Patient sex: F
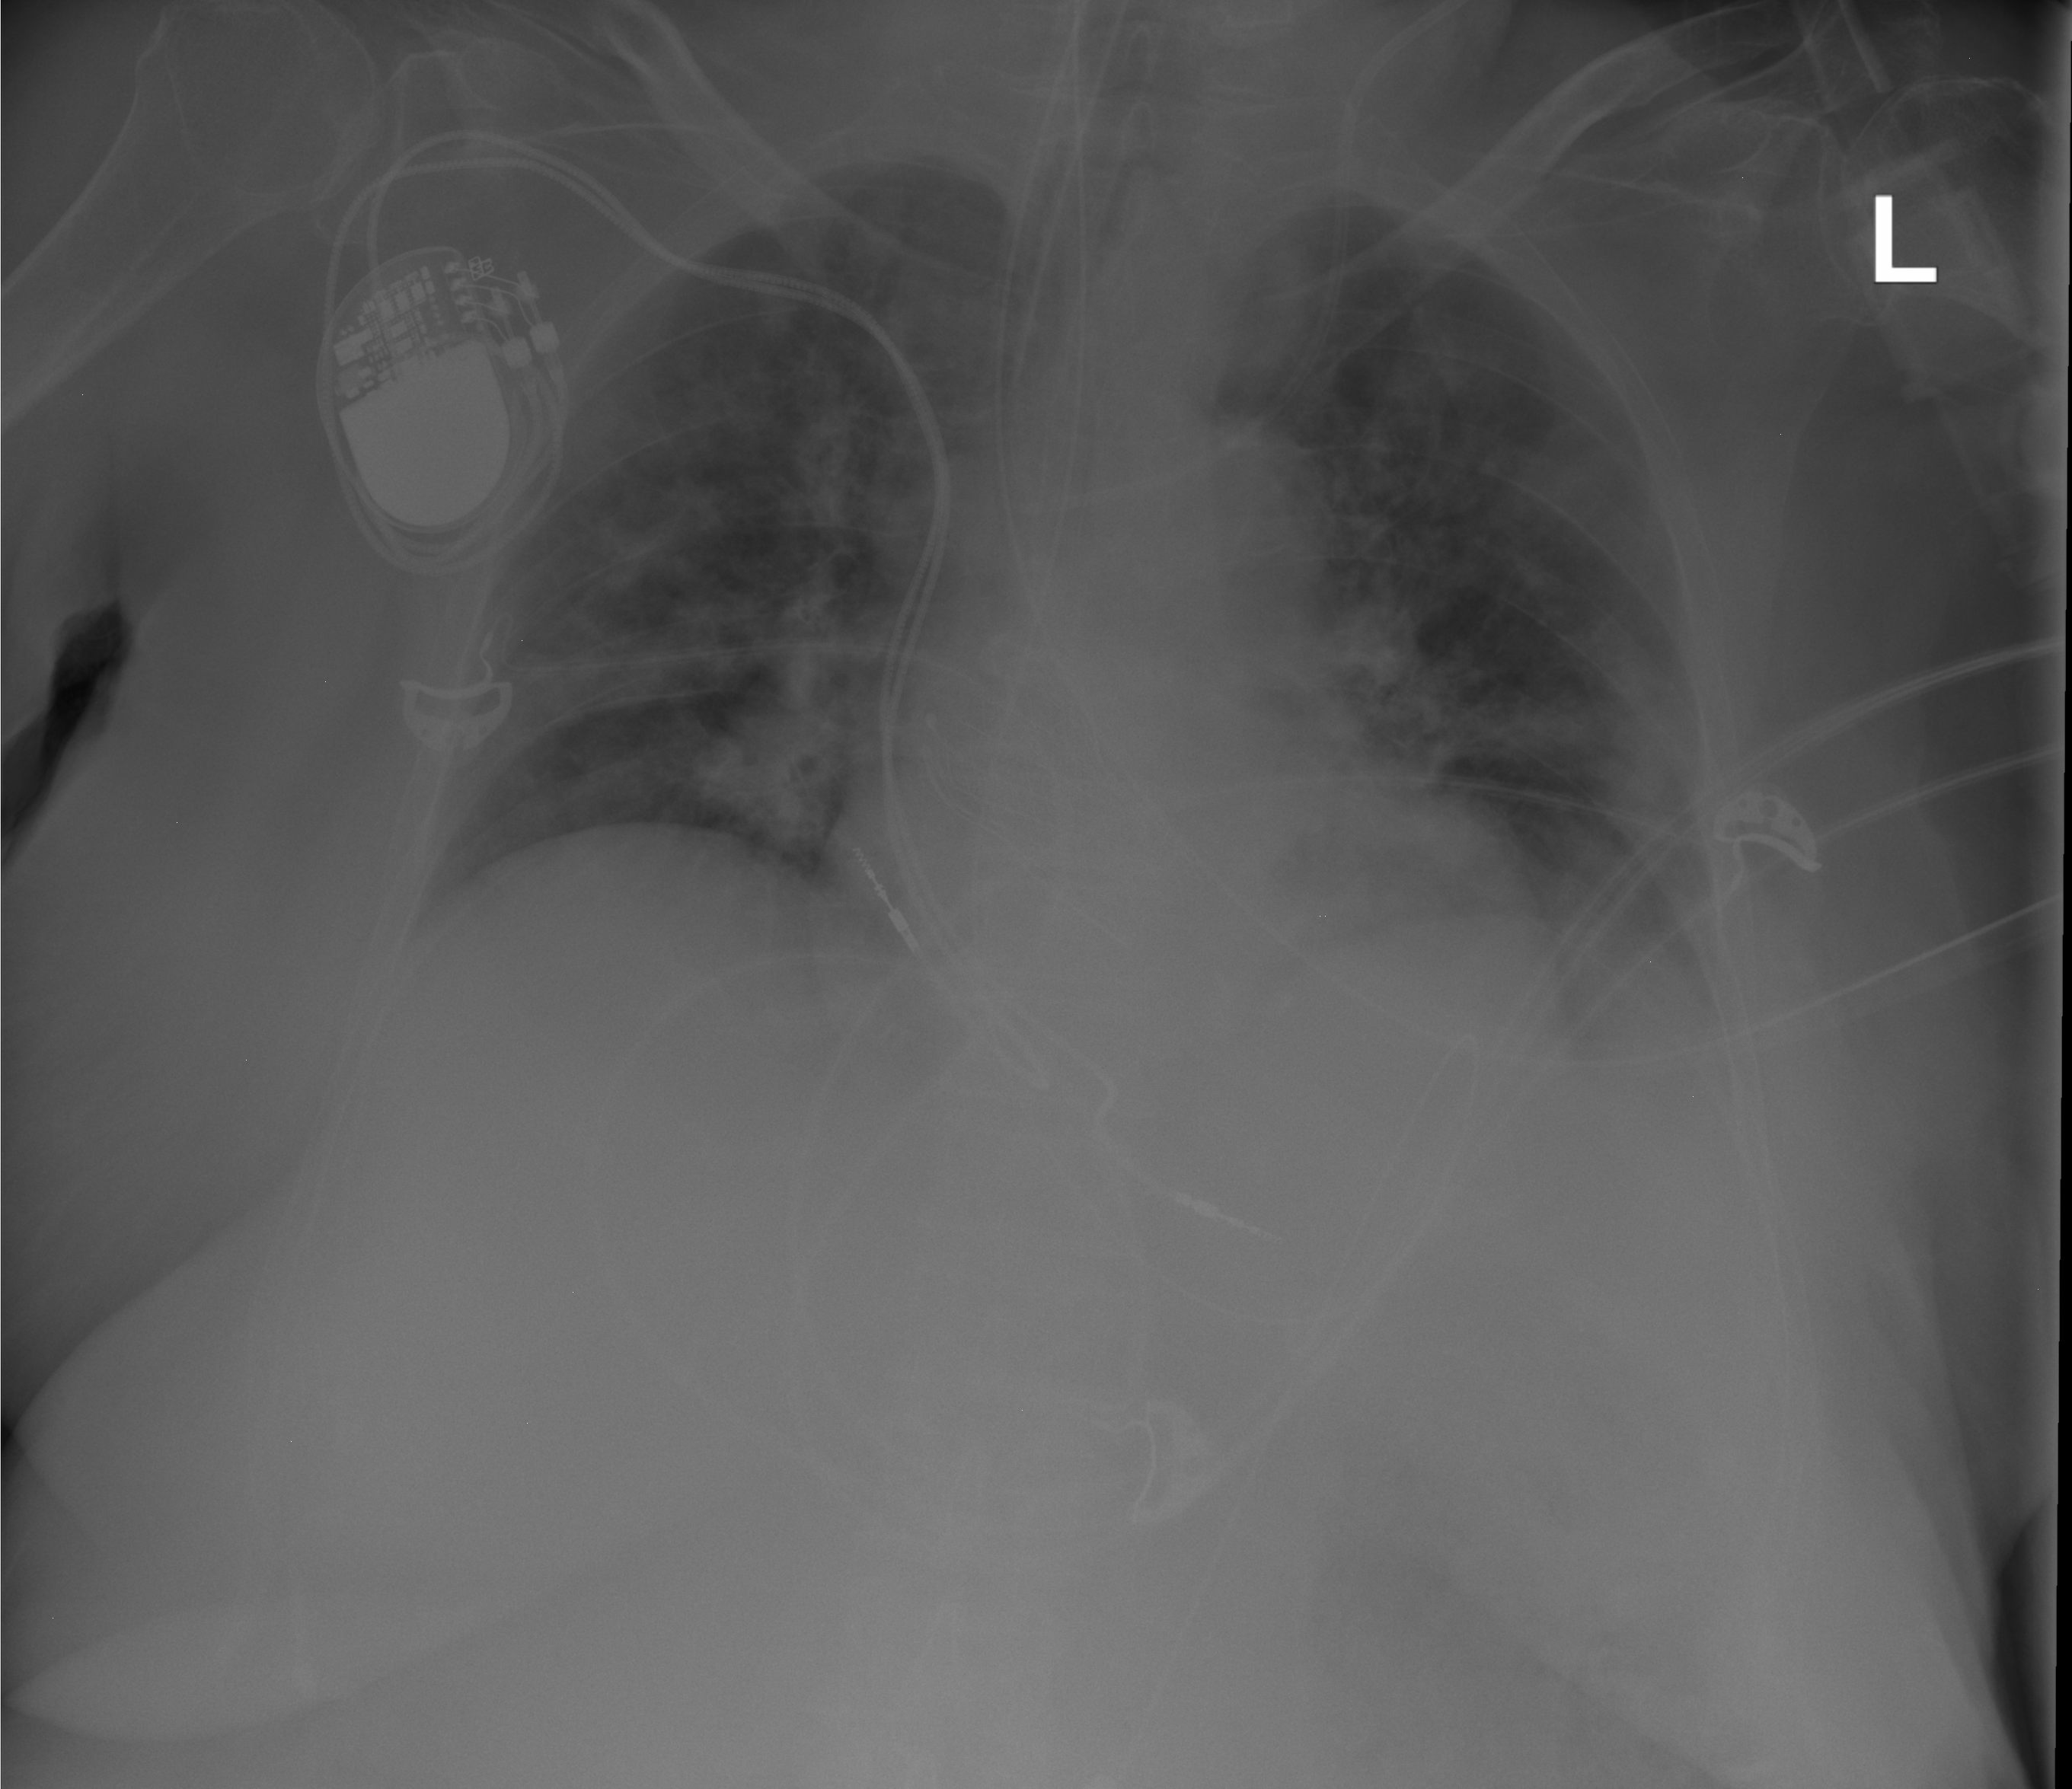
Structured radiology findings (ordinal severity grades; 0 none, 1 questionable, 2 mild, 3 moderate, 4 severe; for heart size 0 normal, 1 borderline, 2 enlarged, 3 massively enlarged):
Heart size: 0
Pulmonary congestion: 2
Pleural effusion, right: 0
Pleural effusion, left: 0
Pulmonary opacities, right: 0
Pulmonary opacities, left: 0
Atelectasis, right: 0
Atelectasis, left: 0